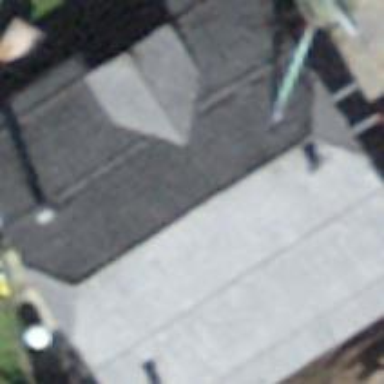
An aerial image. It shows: Barn.